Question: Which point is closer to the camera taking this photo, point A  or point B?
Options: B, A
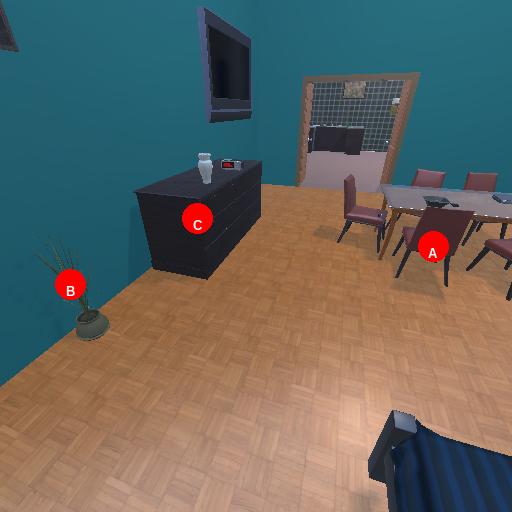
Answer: B